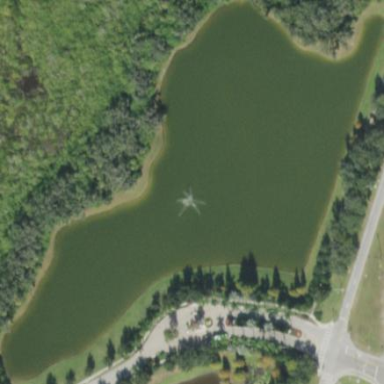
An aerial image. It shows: Pond with natural water.